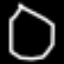
Label: octagon